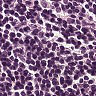
Metastatic tissue present: no